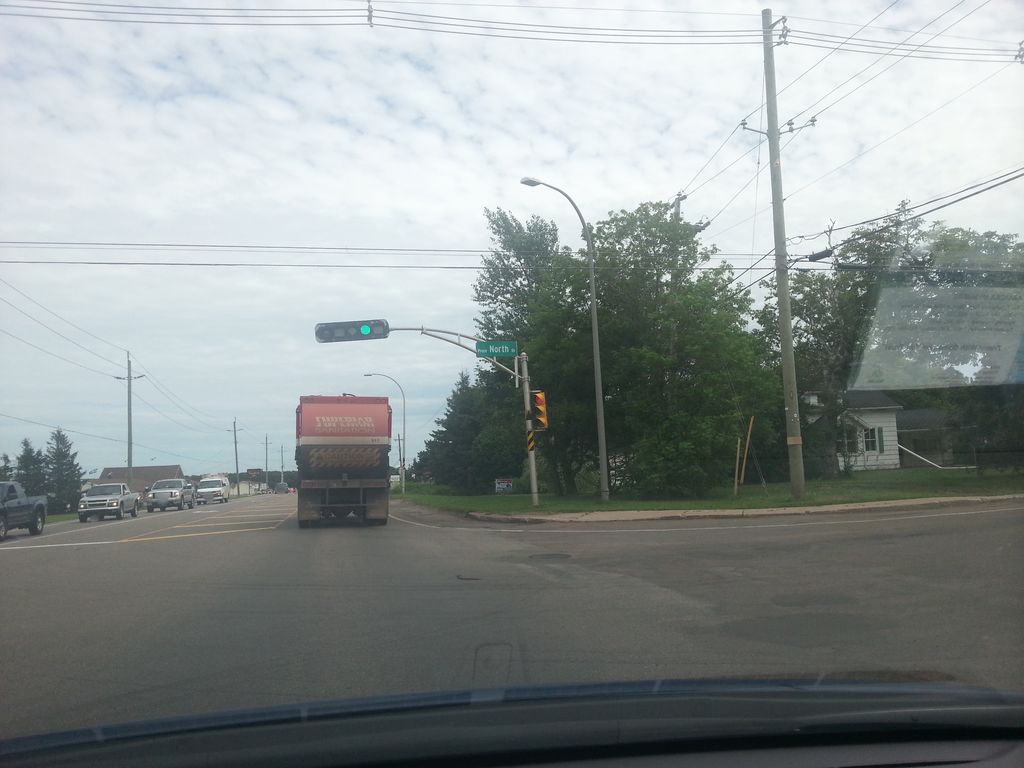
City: charlottetown